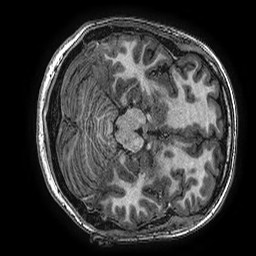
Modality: T1w
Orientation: axial
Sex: female
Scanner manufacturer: ge
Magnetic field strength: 3 T
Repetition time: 0.00766 s
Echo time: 0.003476 s